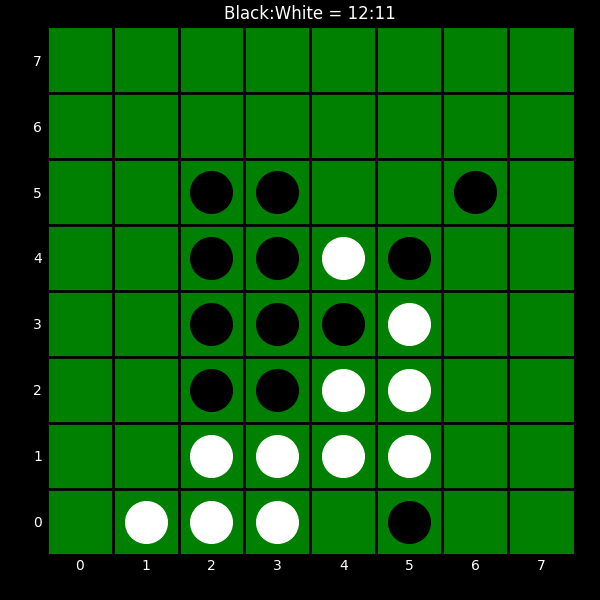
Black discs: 12
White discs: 11